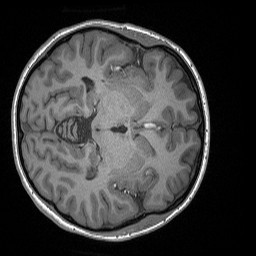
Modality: T1w
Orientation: axial
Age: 24
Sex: female
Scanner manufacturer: siemens
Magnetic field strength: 3 T
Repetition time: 1.56 s
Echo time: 0.00207 s